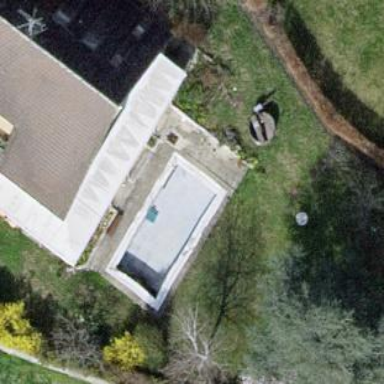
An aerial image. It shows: Swimming pool located in leisure land.